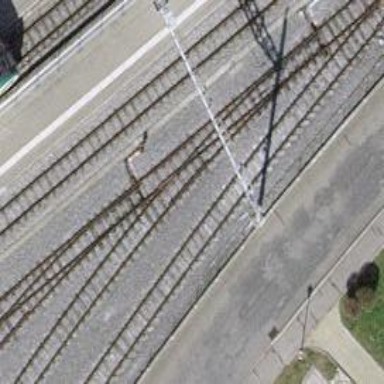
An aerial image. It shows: Narrow-gauge railway siding with electrified contact lines. It has one track.